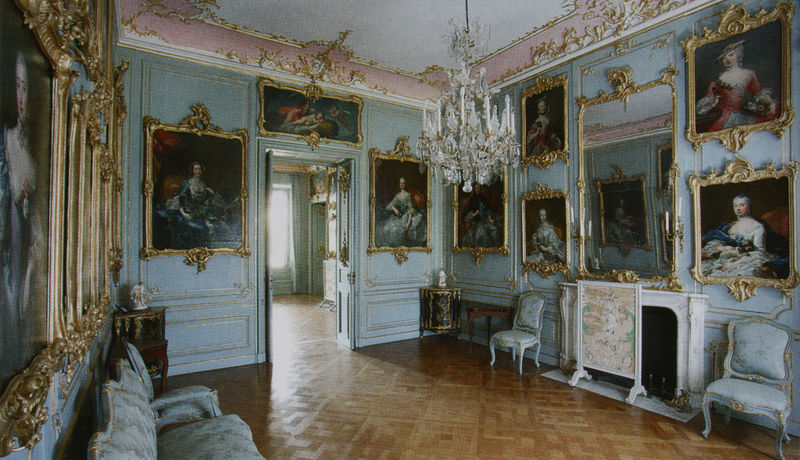
Titel: Zweites Vorzimmer des Landgrafen (Ahnengalerie)
Künstler: François de (d. Ä.) Cuvilliés
Standort: Calden
Institution: Schloss Wilhelmsthal
Schlagwörter: blau, fuß, gemälde, schatten, weiß, frauen, bunt, damen, elegant, fenster, frau, glas, hell, holz, kleider, licht, pastell, raum, schmuck, schwarz, stuhl, stühle, tisch, tür, türkis, zimmer, rot, schirm, schloss, ornament, jung, wand, barock, rahmen, bild, innenraum, möbel, portrait, porträt, spiegel, sonne, boden, gold, interieur, sessel, adel, decke, gewänder, potrait, rokoko, rosa, schön, kamin, ofen, statue, vase, adelige, bilder, bilderrahmen, kommode, sofa, kaminsims, fußboden, parkett, farbe, bank, rand, saal, könig, dekoration, polster, salon, weiber, holzboden, ornamente, verzierung, pastellfarben, tischchen, kerzen, kronleuchter, leuchter, lüster, stuck, vasen, durchgang, parkettboden, galerie, foto, fotografie, eingang, offen, porzellan, vergoldet, münchen, palast, porträts, flur, bildnisse, portraits, photo, kerzenleuchter, statuen, kristall, mobiliar, kabinett, museum, einrichtung, gips, gegenlicht, nymphenburg, beistelltisch, kandelaber, eleganz, vertäfelung, versailles, enfilade, rocaille, ahnen, kaminzimmer, luster, sofas, kristalllüster, bildersaal, traumhaft, verwandte, königinnen, prinzessinnen, schönheiten, couches, komoden, piegel, amin, gämelde, leuchter+, suite, familienporträts, frauenporträts, lüster goldrahmen, weiße stühle, kaminverkleidung